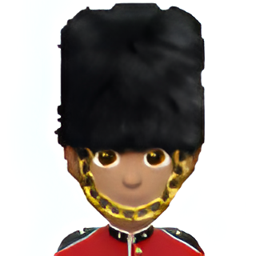
Name: male guard type 4
Emoji: 💂🏽‍♂️
Group: People & Body
Sub-group: person-role